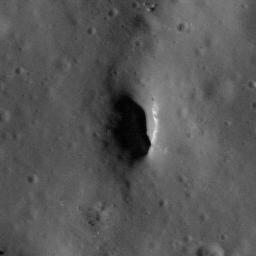
Pit: Copernicus 17a
Host crater: Copernicus
Host type: impact_melt
Lunar coordinates: latitude 10.24, longitude 339.601